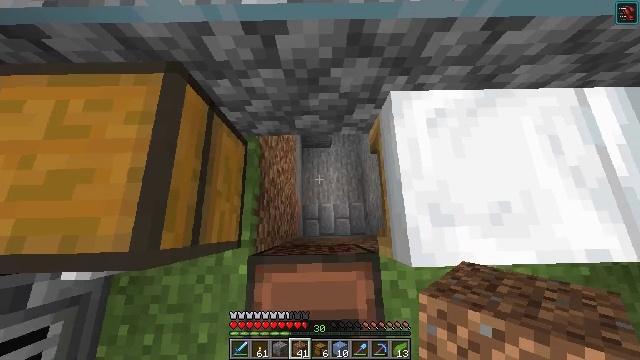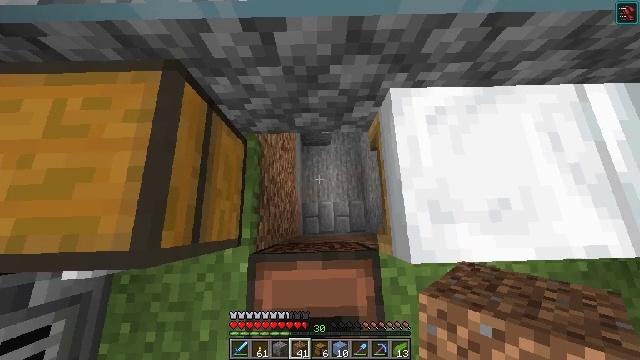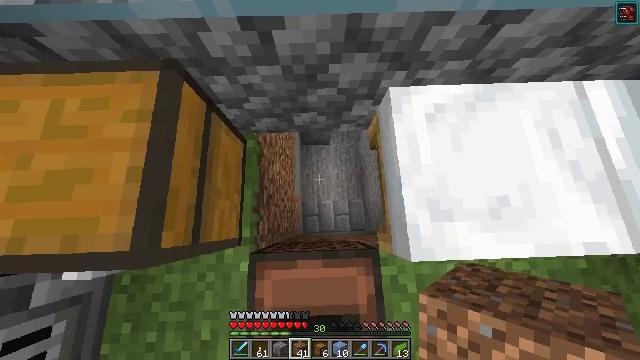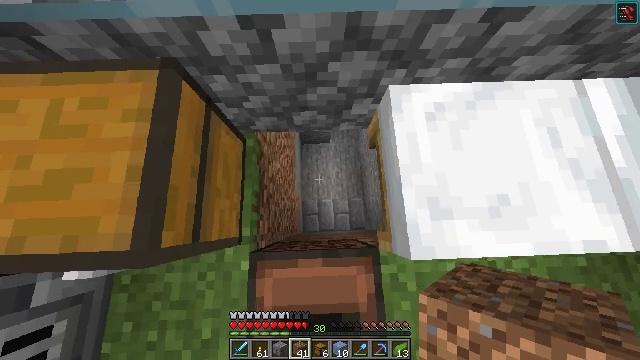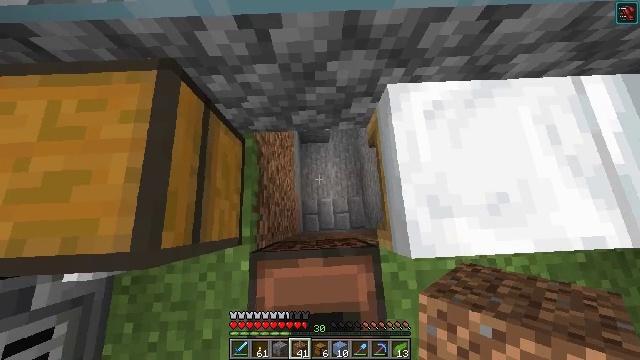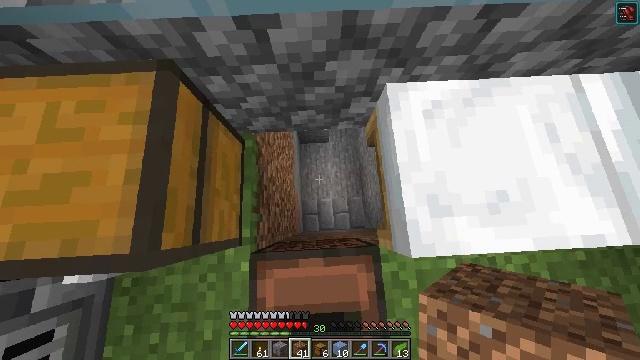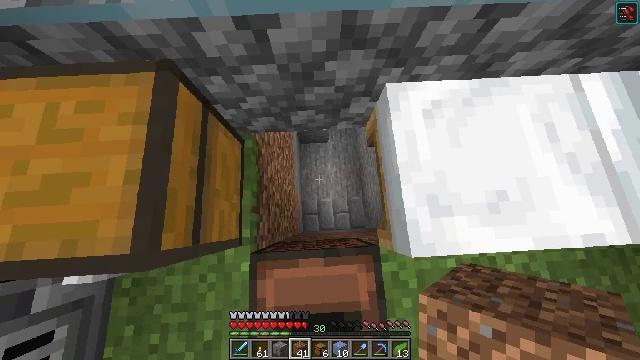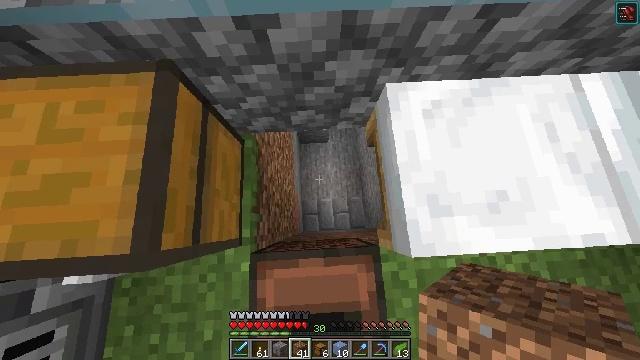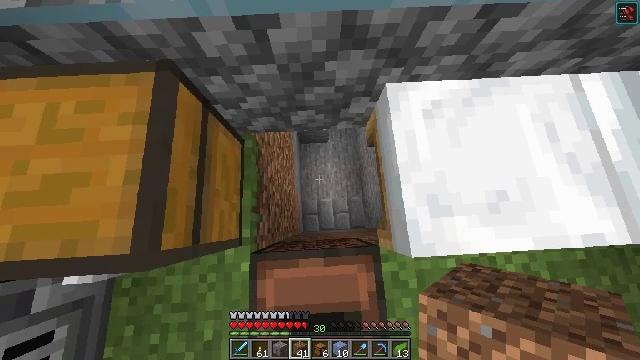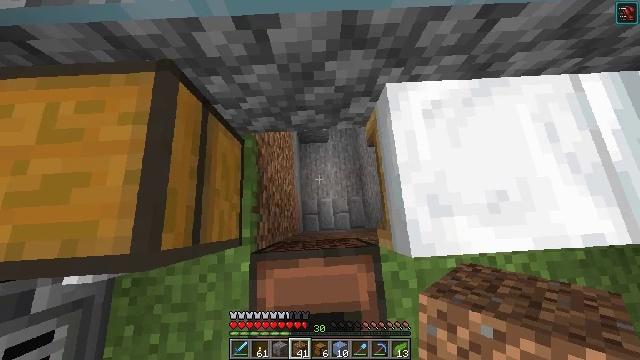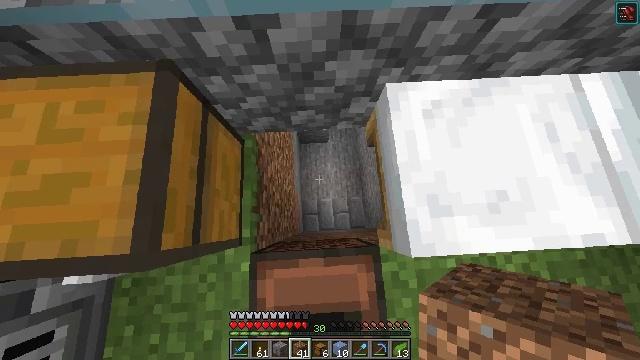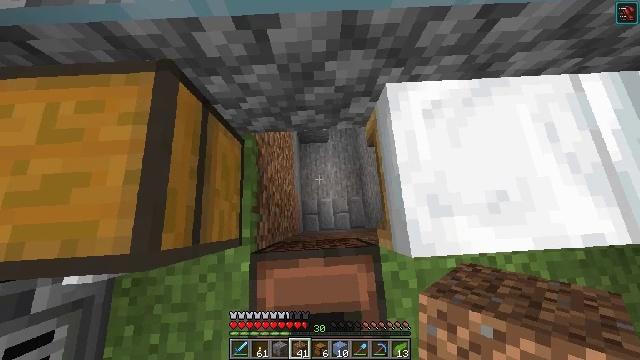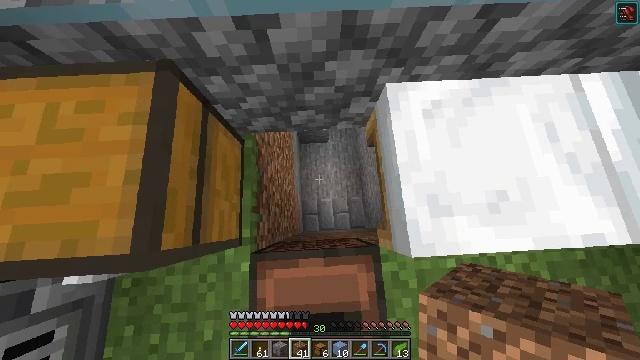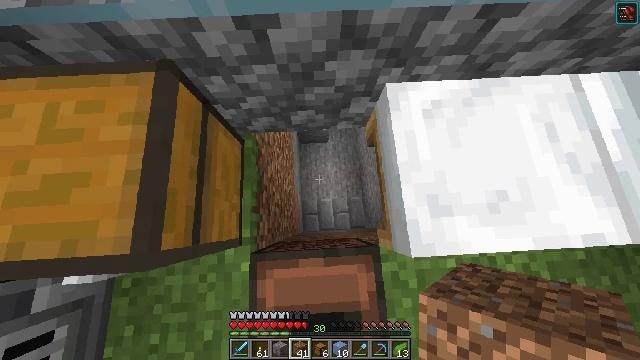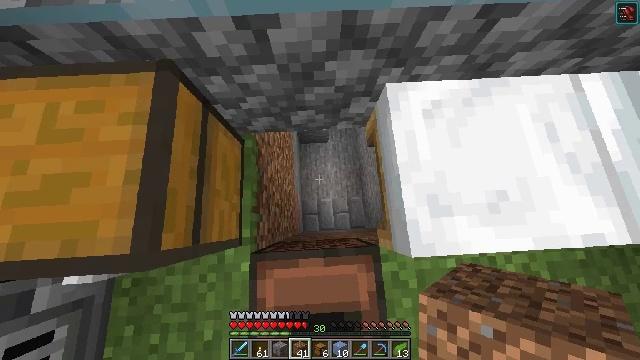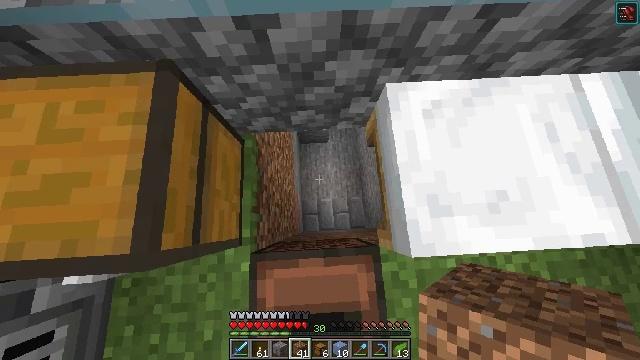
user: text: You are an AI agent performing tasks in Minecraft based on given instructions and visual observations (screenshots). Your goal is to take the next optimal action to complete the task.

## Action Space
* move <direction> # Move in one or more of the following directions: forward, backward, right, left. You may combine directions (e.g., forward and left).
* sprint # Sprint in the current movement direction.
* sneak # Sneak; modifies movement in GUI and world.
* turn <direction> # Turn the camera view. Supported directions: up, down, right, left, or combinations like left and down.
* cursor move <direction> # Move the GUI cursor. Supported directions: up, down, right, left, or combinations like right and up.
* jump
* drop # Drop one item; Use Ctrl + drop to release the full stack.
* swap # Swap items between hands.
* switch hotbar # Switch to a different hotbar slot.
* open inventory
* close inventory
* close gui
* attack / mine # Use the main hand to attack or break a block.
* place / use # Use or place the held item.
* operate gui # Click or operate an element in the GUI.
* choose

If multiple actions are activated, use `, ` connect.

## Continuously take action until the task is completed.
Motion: motion action
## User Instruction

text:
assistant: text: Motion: no_op
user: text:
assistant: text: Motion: no_op
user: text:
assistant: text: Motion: no_op
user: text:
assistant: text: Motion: no_op
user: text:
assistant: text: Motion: no_op
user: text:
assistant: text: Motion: no_op
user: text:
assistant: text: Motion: no_op
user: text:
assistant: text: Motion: no_op
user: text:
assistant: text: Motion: no_op
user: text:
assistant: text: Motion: no_op
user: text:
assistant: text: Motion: no_op
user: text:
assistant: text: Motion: no_op
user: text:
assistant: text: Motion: no_op
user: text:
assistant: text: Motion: no_op
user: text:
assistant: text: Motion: no_op
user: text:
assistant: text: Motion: no_op
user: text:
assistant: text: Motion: no_op
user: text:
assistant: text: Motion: no_op
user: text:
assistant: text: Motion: no_op
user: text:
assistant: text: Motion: no_op
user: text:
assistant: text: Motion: no_op
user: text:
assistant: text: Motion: no_op
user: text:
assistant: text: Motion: no_op
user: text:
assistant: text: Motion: open inventory
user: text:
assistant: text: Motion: open inventory
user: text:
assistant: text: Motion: open inventory
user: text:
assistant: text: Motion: cursor move right
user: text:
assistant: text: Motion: cursor move right
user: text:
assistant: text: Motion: cursor move right
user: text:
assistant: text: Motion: cursor move right